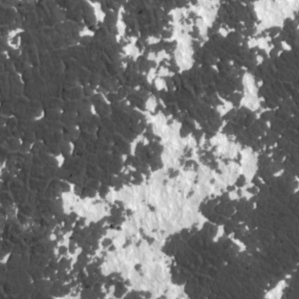
Label: frost